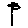
Label: flower